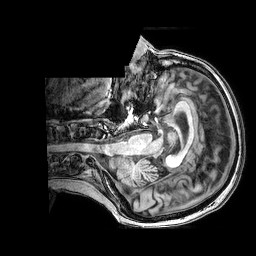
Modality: T1w
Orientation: axial
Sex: female
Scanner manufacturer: philips
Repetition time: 0.008104 s
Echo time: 0.0037 s